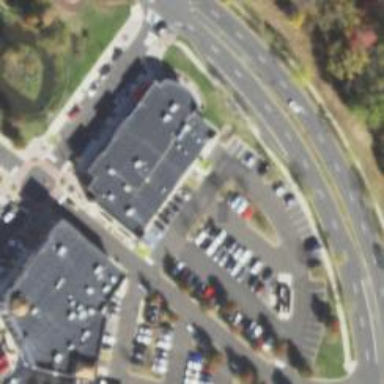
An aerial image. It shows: Retail building.